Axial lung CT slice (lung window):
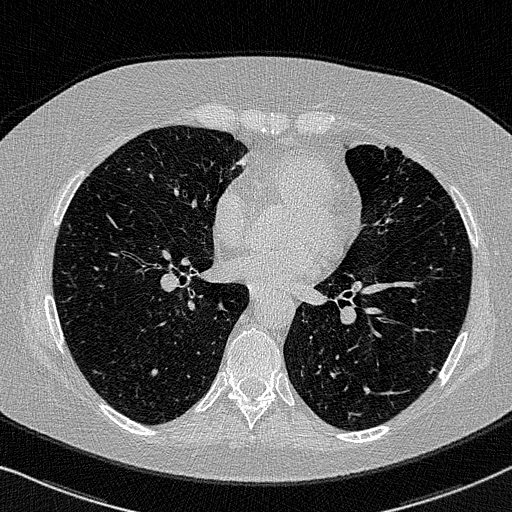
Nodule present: no